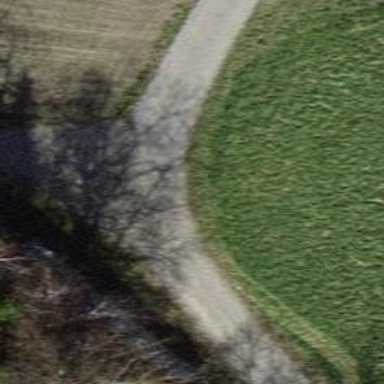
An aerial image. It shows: Gravel track with grade3 tracktype.